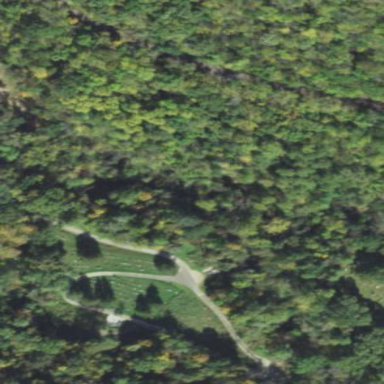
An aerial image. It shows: Cemetery.